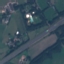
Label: Highway